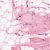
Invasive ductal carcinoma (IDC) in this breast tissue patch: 0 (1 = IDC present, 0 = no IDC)